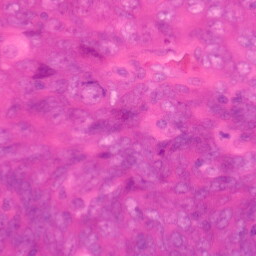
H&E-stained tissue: Colon